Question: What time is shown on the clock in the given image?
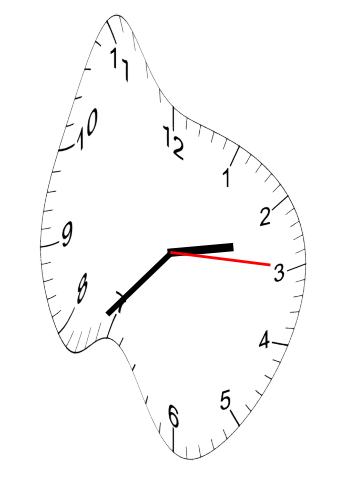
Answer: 02:37:15